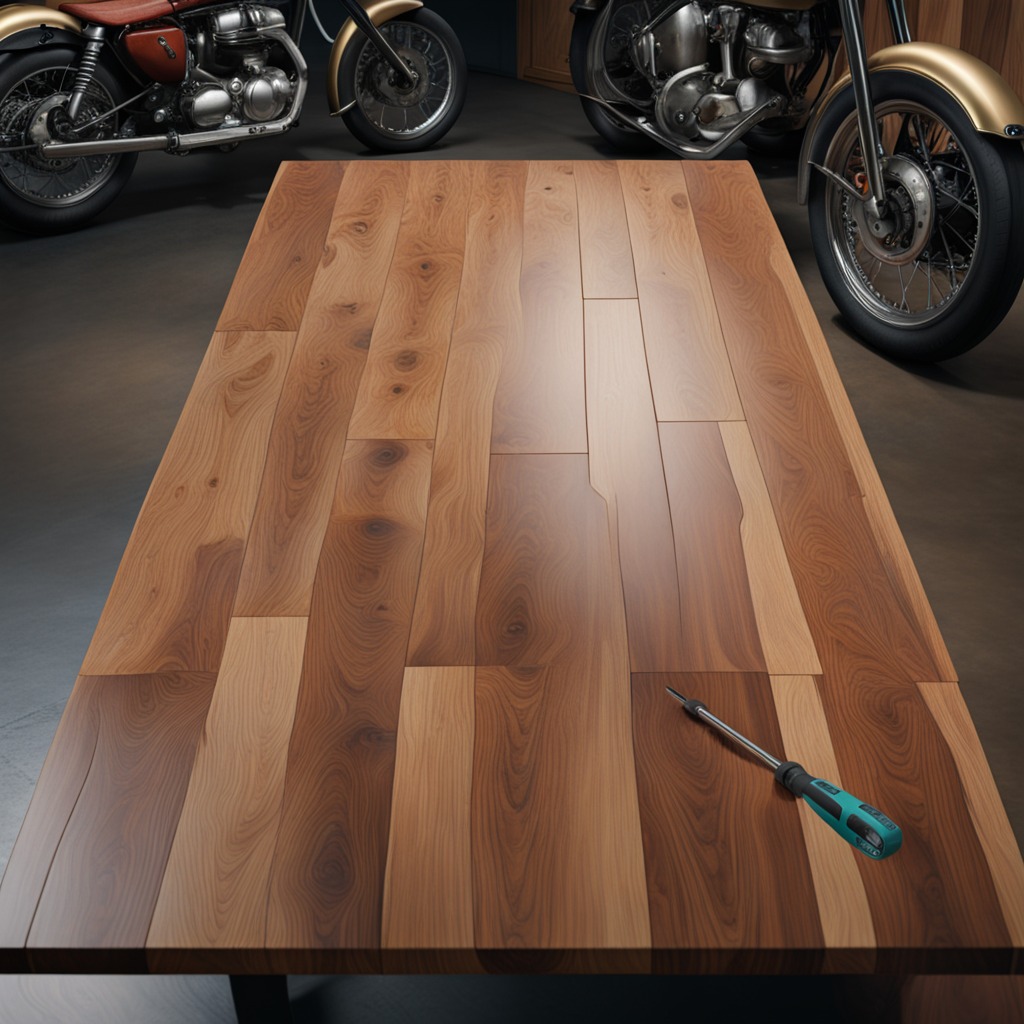
A screwdriver lies on the oil-spilled wooden table in a vintage motorcycle garage.